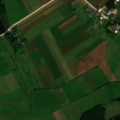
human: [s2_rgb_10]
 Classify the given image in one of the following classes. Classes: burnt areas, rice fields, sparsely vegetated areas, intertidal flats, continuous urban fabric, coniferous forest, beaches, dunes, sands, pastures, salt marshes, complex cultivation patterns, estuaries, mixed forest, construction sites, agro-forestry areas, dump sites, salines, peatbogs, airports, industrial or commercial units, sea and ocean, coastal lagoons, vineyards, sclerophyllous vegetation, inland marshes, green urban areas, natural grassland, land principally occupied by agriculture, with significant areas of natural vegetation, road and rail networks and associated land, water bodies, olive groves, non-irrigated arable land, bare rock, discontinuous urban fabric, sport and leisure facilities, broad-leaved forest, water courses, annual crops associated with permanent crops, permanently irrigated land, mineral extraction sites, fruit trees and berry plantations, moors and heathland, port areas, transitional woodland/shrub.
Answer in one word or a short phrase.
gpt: discontinuous urban fabric, non-irrigated arable land, pastures, complex cultivation patterns, broad-leaved forest, mixed forest